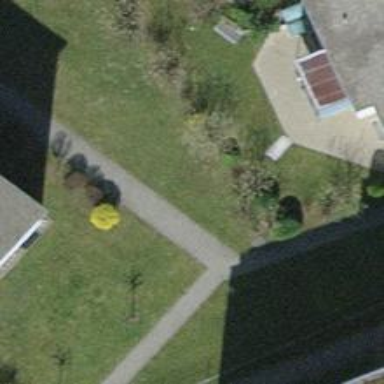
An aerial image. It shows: Urban tree adds touch of nature to the surroundings.